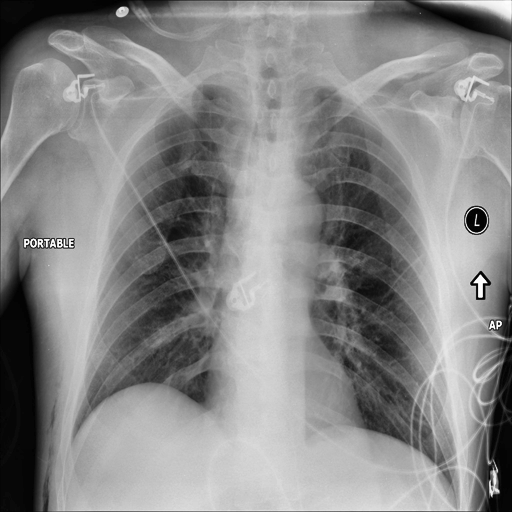
Finding: NORMAL